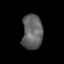
Tissue: prostate
Cell type: Epithelial cells
Senescence score: 0.3536
Nuclear area (px): 695
Mean DAPI intensity: 98.885